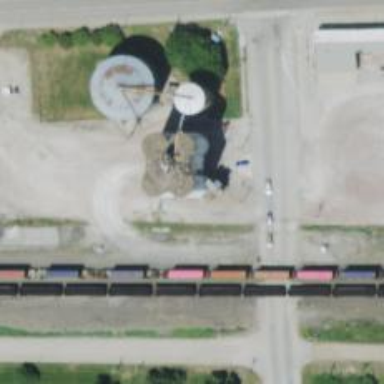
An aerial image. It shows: Silo.